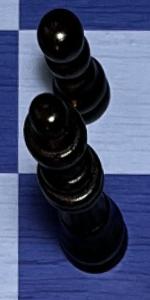
Label: Queen_Black